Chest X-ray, AP view. Patient: 60 years old, sex M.
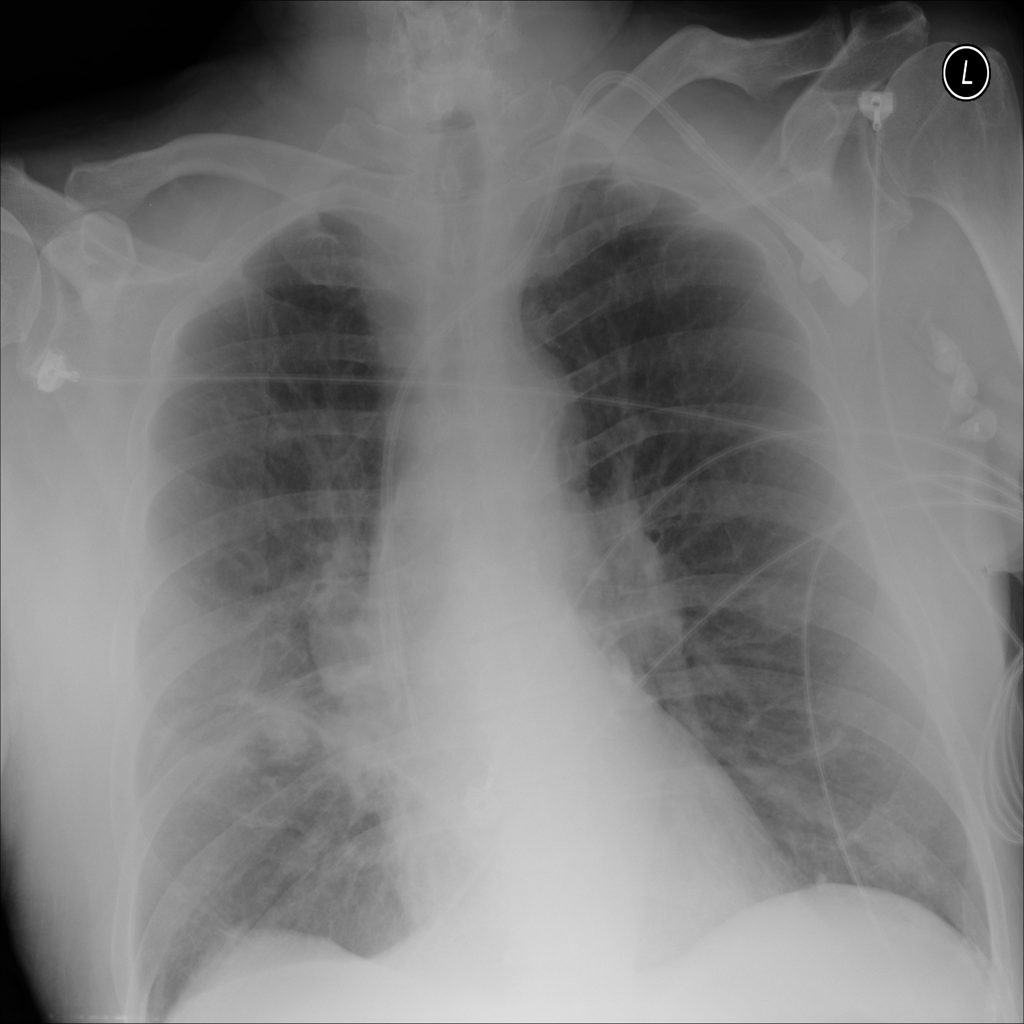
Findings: Infiltration